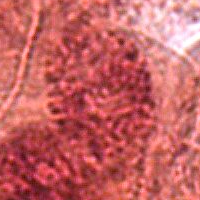
Label: prophase